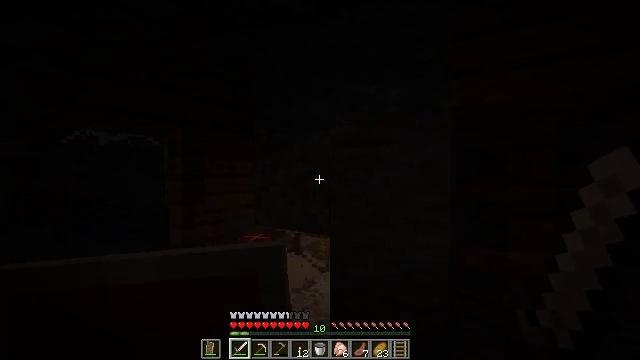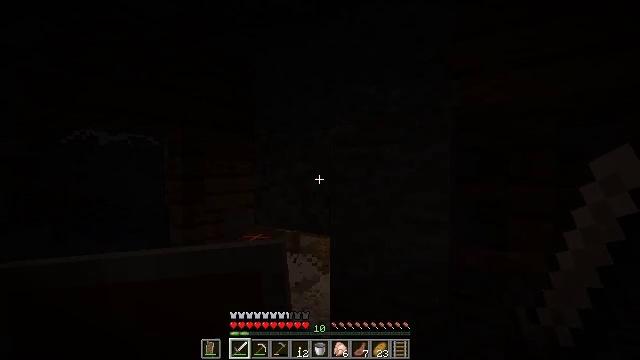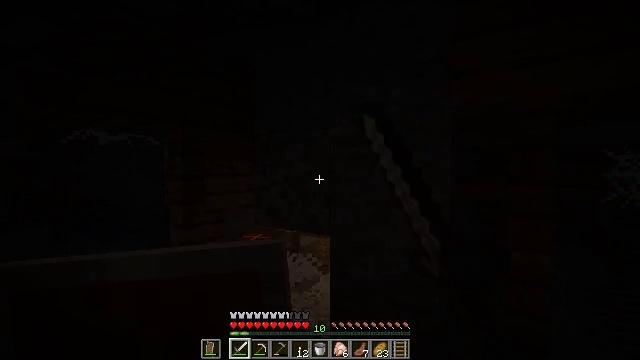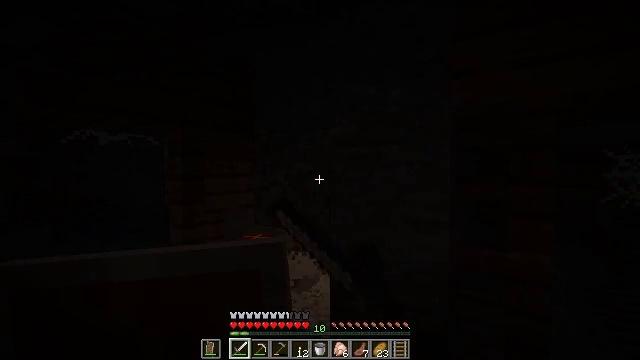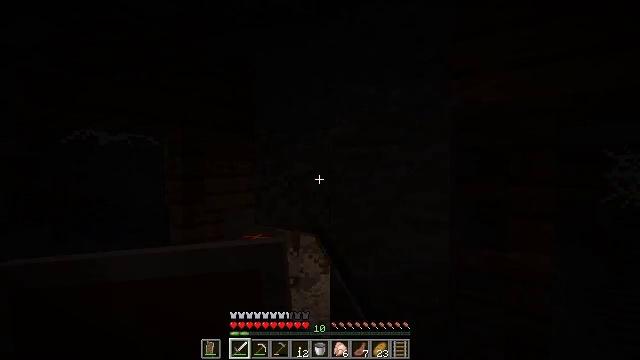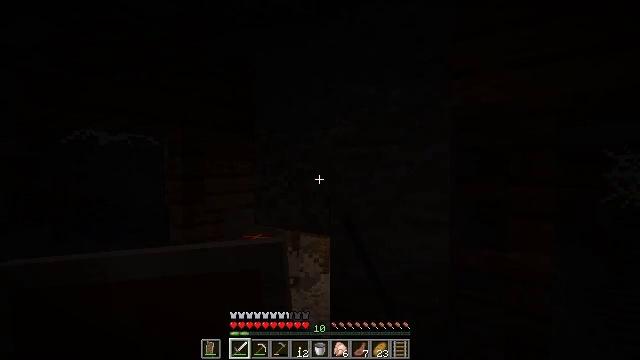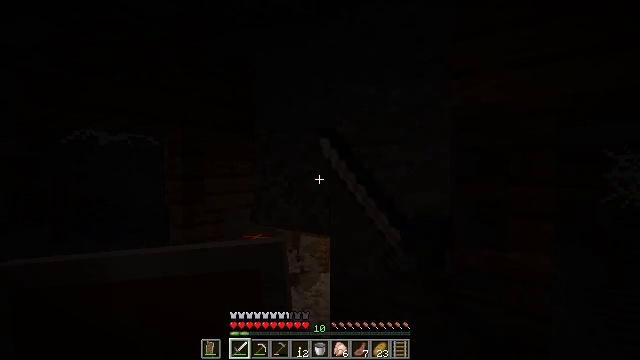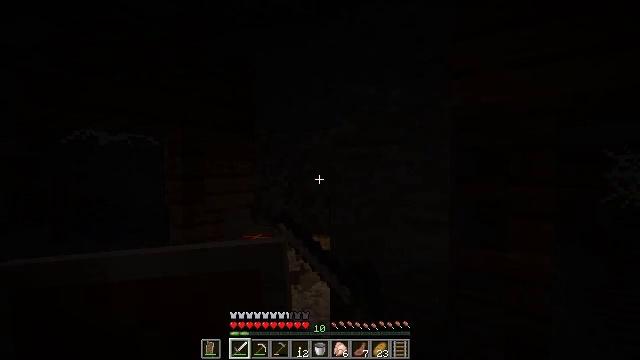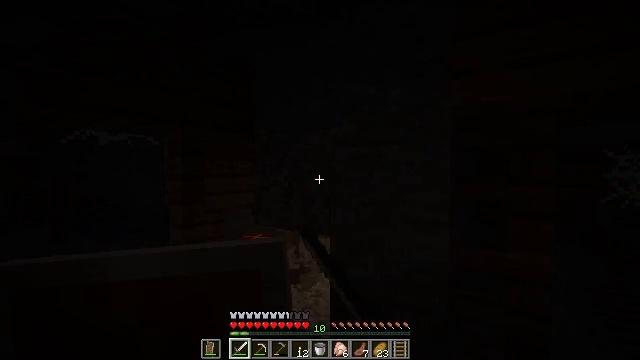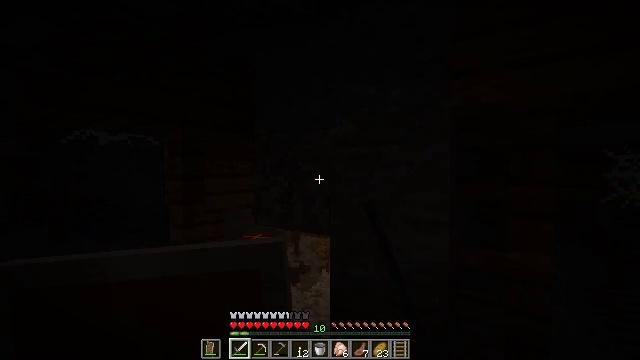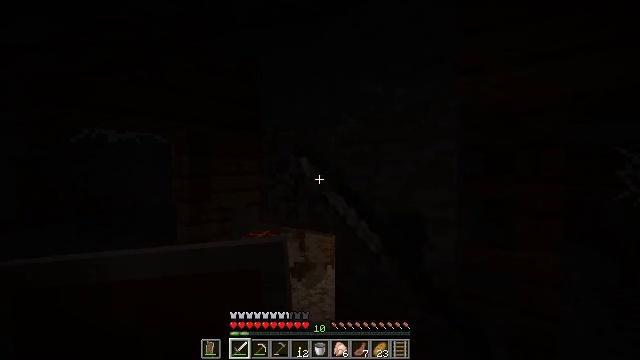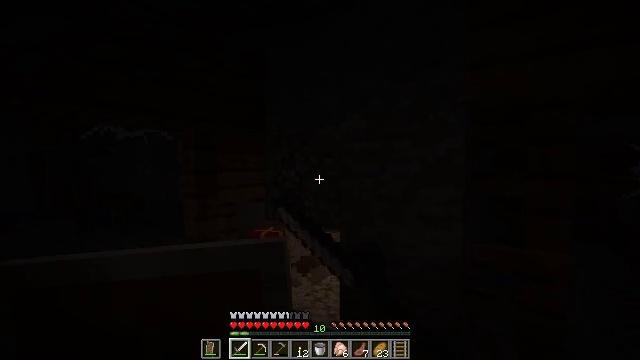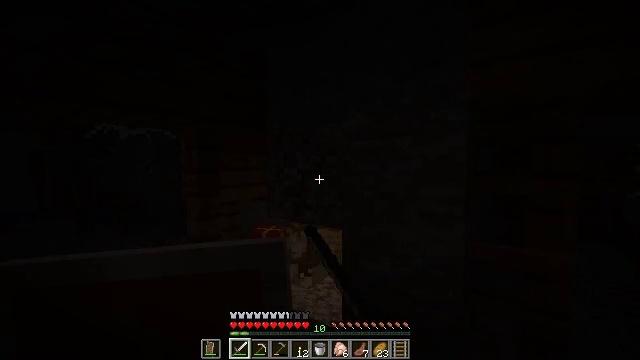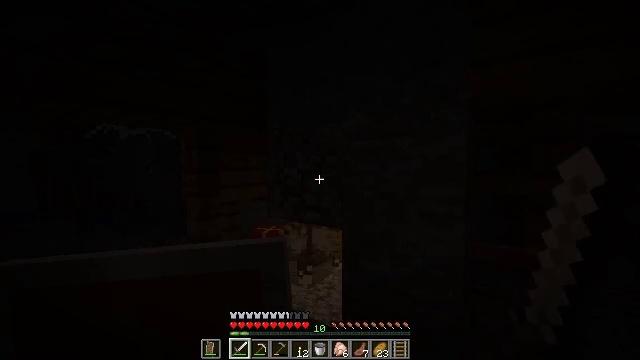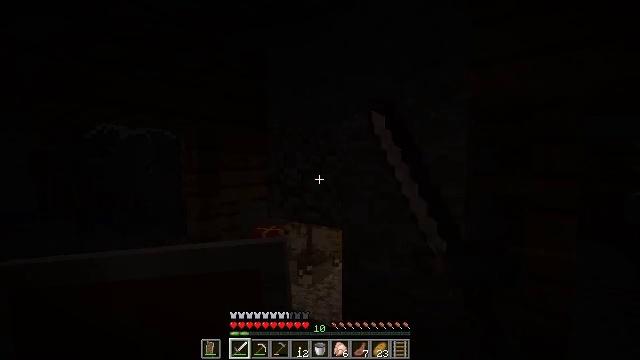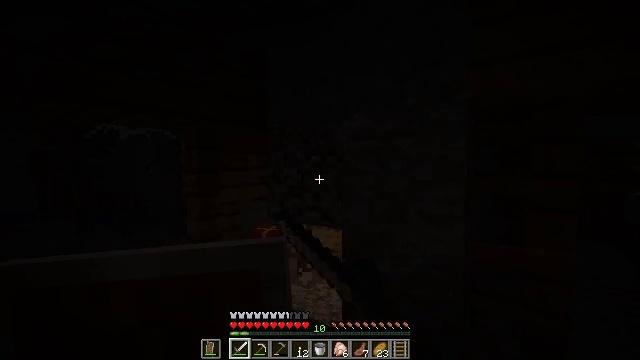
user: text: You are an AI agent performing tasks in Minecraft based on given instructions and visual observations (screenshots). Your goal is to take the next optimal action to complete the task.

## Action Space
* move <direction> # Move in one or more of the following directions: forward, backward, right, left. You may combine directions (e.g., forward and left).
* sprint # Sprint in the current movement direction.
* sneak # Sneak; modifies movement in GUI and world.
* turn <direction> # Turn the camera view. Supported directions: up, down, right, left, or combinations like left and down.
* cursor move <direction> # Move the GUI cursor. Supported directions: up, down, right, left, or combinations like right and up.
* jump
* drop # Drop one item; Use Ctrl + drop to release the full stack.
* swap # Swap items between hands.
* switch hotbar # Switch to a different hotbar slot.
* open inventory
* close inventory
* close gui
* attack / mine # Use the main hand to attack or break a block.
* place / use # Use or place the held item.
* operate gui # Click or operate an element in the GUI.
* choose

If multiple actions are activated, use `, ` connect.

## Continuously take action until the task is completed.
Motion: motion action
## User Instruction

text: Gather gravel by digging.
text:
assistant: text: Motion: attack / mine
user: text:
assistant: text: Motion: attack / mine
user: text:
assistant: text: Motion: attack / mine
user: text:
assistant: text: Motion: attack / mine
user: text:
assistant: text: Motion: attack / mine
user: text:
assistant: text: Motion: attack / mine
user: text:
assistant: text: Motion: attack / mine
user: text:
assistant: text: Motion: attack / mine
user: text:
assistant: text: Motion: attack / mine
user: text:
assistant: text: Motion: turn left, attack / mine
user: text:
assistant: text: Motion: turn left, attack / mine
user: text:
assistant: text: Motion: attack / mine
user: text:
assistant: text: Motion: attack / mine
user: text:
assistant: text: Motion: attack / mine
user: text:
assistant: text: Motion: attack / mine
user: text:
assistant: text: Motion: attack / mine
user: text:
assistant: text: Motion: attack / mine
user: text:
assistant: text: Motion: move forward, attack / mine
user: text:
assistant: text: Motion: move forward, turn down, attack / mine
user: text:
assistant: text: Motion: move forward, turn down, attack / mine
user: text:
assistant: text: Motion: move forward, attack / mine
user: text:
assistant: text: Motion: move forward, attack / mine
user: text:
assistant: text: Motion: attack / mine